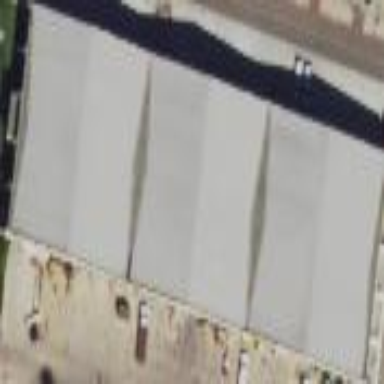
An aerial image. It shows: Hangar building.